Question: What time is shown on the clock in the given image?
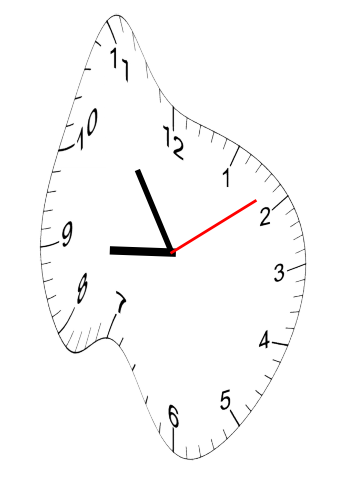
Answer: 08:54:09